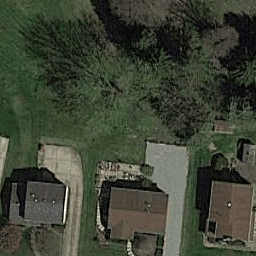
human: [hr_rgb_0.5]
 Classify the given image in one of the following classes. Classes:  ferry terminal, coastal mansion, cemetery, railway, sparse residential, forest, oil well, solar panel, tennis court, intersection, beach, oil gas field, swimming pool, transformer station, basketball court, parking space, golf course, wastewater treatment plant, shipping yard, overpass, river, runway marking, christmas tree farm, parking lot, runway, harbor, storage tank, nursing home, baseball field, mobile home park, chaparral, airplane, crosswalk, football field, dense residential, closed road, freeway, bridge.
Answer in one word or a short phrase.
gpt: sparse residential